Field crop: maize
Growth stage: 1
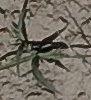
Species: sorghum